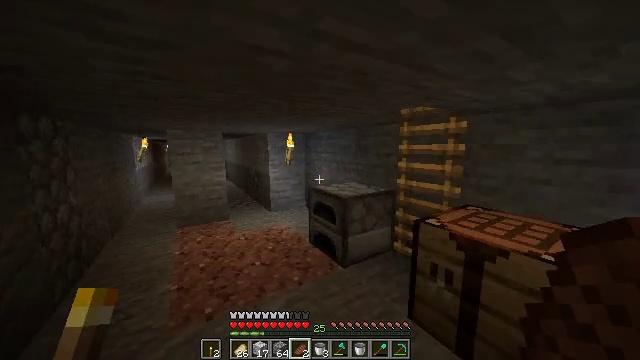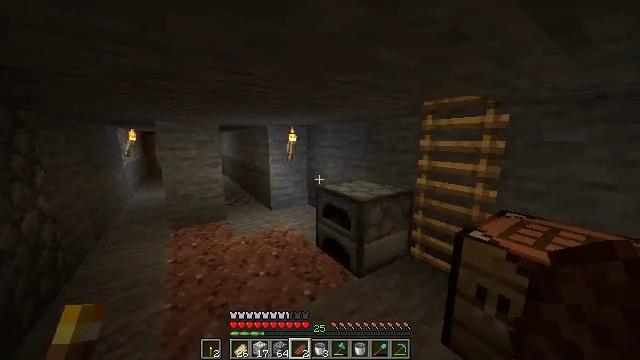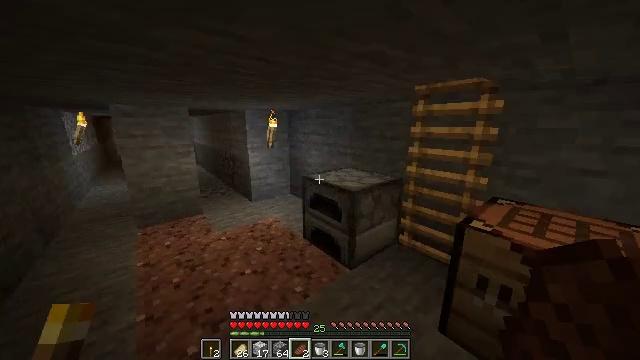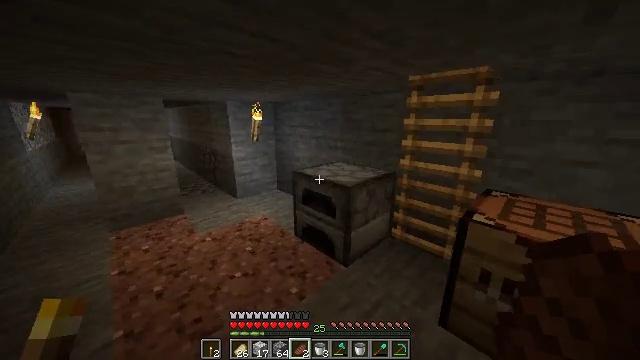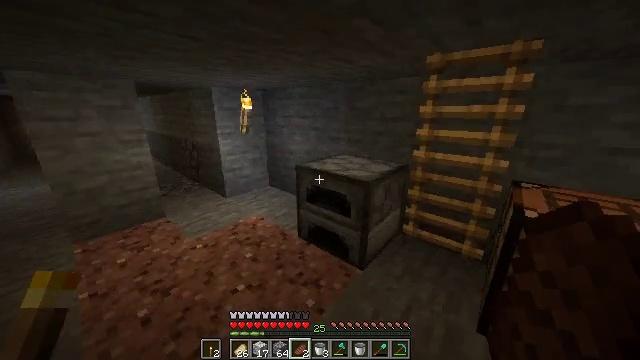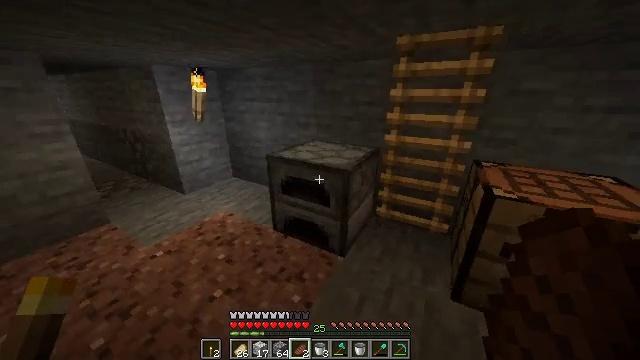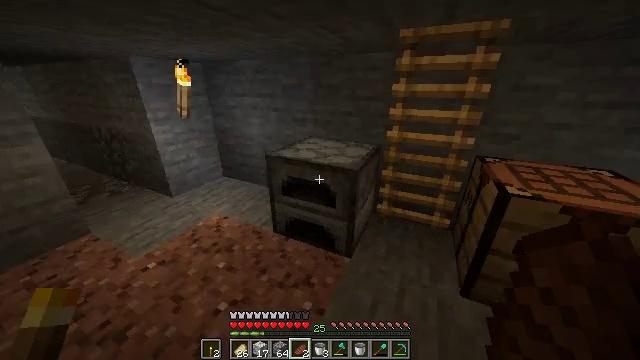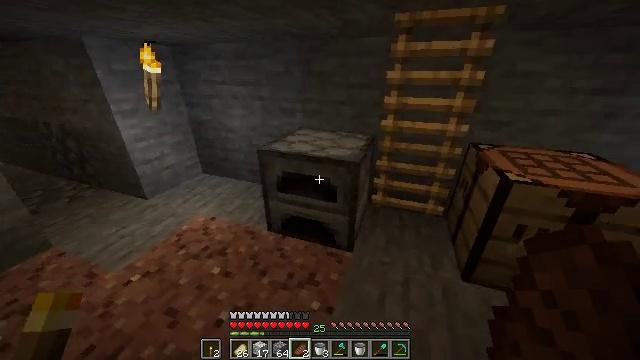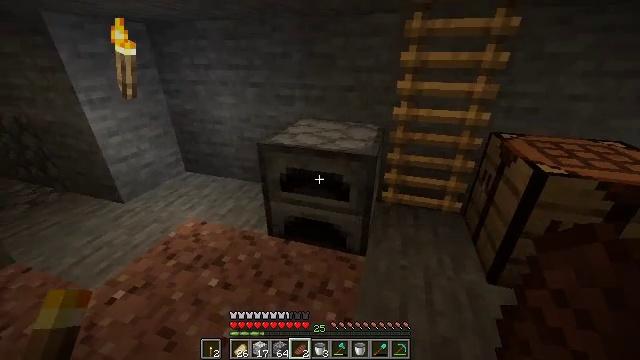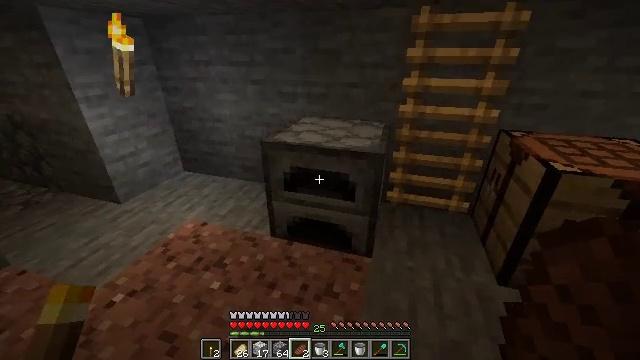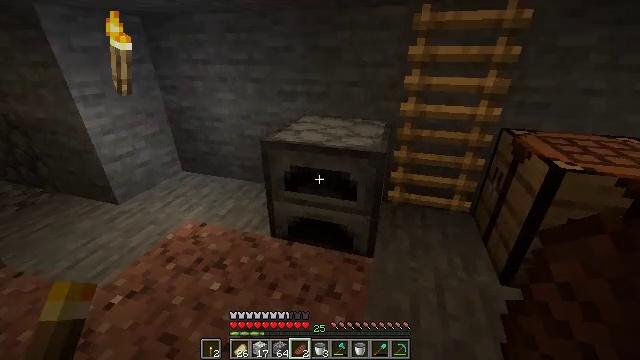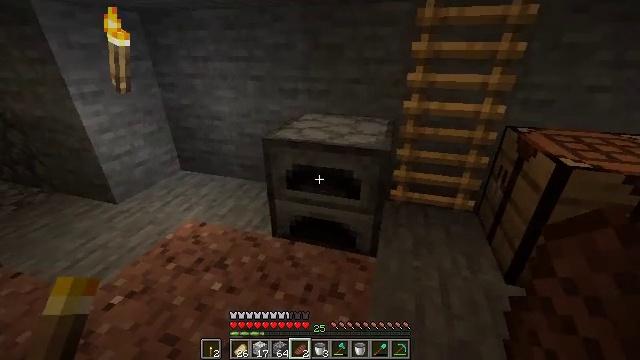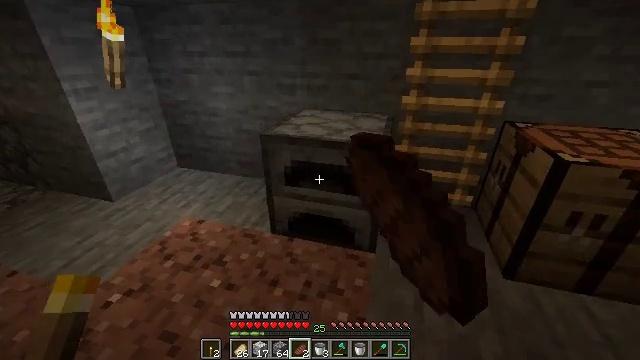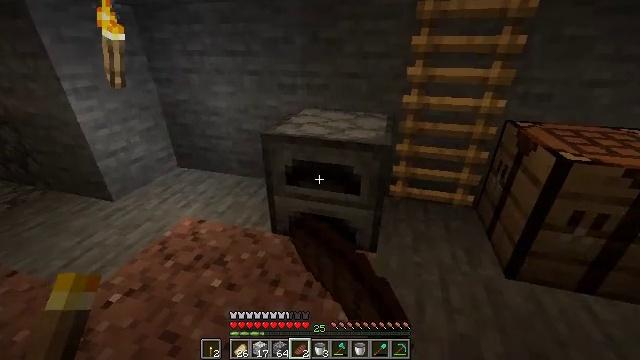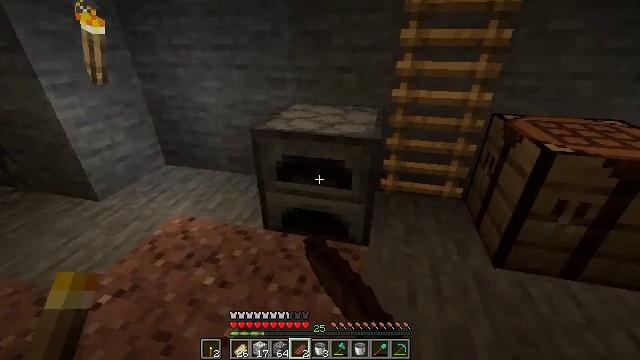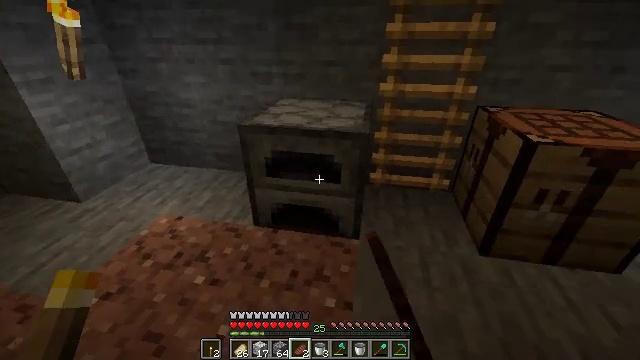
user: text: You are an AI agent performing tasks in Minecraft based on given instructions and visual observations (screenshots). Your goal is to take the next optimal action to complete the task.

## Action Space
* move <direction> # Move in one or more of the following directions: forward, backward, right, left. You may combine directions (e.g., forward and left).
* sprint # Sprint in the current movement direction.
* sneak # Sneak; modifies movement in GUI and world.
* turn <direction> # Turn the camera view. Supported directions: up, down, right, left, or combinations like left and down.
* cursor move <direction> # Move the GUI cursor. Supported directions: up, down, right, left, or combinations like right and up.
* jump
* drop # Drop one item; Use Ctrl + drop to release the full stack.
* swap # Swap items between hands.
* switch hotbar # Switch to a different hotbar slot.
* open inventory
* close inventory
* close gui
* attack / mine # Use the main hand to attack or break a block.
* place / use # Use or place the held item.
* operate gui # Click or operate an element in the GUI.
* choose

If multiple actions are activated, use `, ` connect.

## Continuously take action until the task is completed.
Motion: motion action
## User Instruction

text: Transform kelp into dried kelp using a furnace.
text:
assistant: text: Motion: move forward and move left, turn right and down
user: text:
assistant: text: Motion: move forward and move left, turn right and down
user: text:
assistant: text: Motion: move forward and move left, turn right and down
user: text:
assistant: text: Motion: move forward and move left, turn right and down
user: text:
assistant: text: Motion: move forward and move left, turn right and down
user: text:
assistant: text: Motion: move left, turn right and down
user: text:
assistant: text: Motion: turn right and down
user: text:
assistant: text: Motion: turn right and down
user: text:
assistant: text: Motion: no_op
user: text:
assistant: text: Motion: no_op
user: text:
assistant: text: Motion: use / place
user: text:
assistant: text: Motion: use / place
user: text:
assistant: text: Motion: use / place
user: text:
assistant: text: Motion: turn right and down
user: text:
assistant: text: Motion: turn right and down
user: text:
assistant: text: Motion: turn right
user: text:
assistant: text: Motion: no_op
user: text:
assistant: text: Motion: turn right
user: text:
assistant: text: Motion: turn right
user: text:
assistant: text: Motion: no_op
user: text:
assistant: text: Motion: no_op
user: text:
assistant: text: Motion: no_op
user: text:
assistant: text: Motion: no_op
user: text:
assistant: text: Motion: no_op
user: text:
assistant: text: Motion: no_op
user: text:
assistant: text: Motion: no_op
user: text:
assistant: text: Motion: no_op
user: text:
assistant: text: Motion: no_op
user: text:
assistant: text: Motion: no_op
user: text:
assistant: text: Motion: no_op